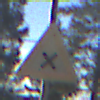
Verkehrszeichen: KreuzungOderEinmuendung
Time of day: MorningAfternoon
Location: Outdoor (Nature)
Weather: Clear
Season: Winter
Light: Natural